Question: How is it possible to place the logo of my app in the notification bar?
I've seen many apps doing that.
For example this one on the left:

Thanks.
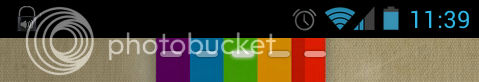
Answer: Here they are
'''
NotificationManager nm = (NotificationManager) getSystemService(Context.NOTIFICATION_SERVICE);
private void notification(String message){
int icon = R.drawable.ic_launcher;
CharSequence ticket = message;
long when = System.currentTimeMillis();
Notification notification = new Notification(icon, ticket, when);
notification.flags |= Notification.FLAG_AUTO_CANCEL;
CharSequence contentTitle = "Buzz Off";
CharSequence contentText = message;
Intent intent = new Intent(this, HomeScreen.class);
PendingIntent activity = PendingIntent.getActivity(this, 0, intent, 0);
notification.setLatestEventInfo(this, contentTitle, contentText, activity);
nm.notify(layout, notification);
buzzOff = true;
}
'''